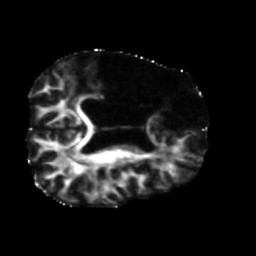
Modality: FA
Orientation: axial
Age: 64
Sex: male
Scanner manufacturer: siemens
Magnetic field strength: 3 T
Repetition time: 5.47 s
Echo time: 0.0854 s